Interaction volume radius: 10 \u00c5
Interaction volume height: 30 \u00c5
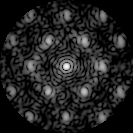
Disorder parameter: 0.444